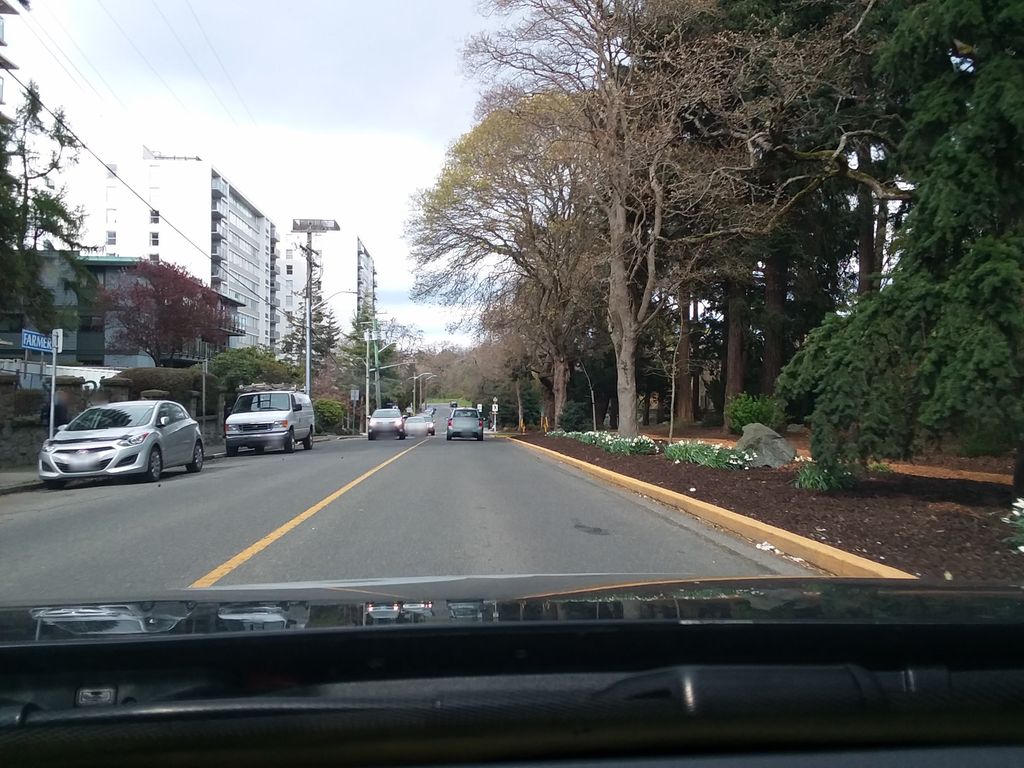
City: victoria